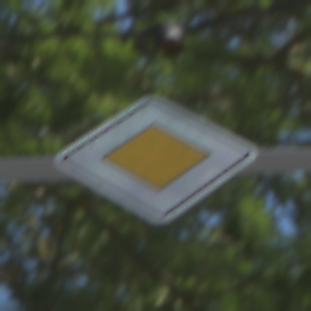
Verkehrszeichen: Vorfahrtsstrasse
Umgebung: Outdoor, Suburban
Tageszeit: Midday
Wetter: Clear
Licht: Natural
Jahreszeit: NotSpecified
Kontrast: HighContrast